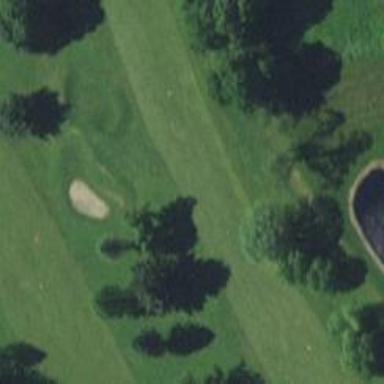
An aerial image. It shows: View of golf hole.